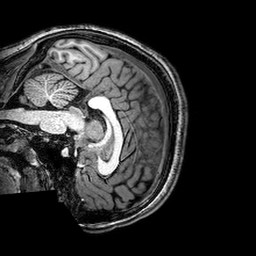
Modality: T1w
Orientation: sagittal
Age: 22
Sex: female